Question: I just have a little graphic issue, i have a label which contain a text on 2 lines but there is an horrible margin, like 10px ...
Is there an solution for removing or reducing this marging ?
have i to use web view for use css ? :/
Thanks,

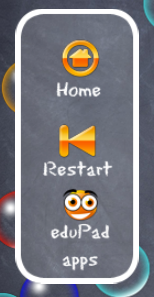
Answer: I'm afraid there isn't an easy solution.
You could try some of the tips presented here: <URL>
or break your label into two different labels or use an uiwebview.
Anyway, excepting the case where you have a localized label, with dynamic text based on an xml, just use two different labels for each line and place them as you please